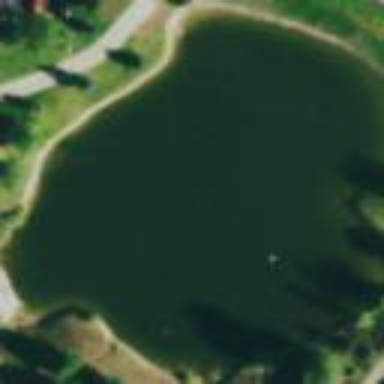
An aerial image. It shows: Water hazard on golf course. The hazard is natural water feature.